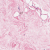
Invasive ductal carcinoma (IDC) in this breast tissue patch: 0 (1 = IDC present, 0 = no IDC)